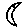
Label: moon